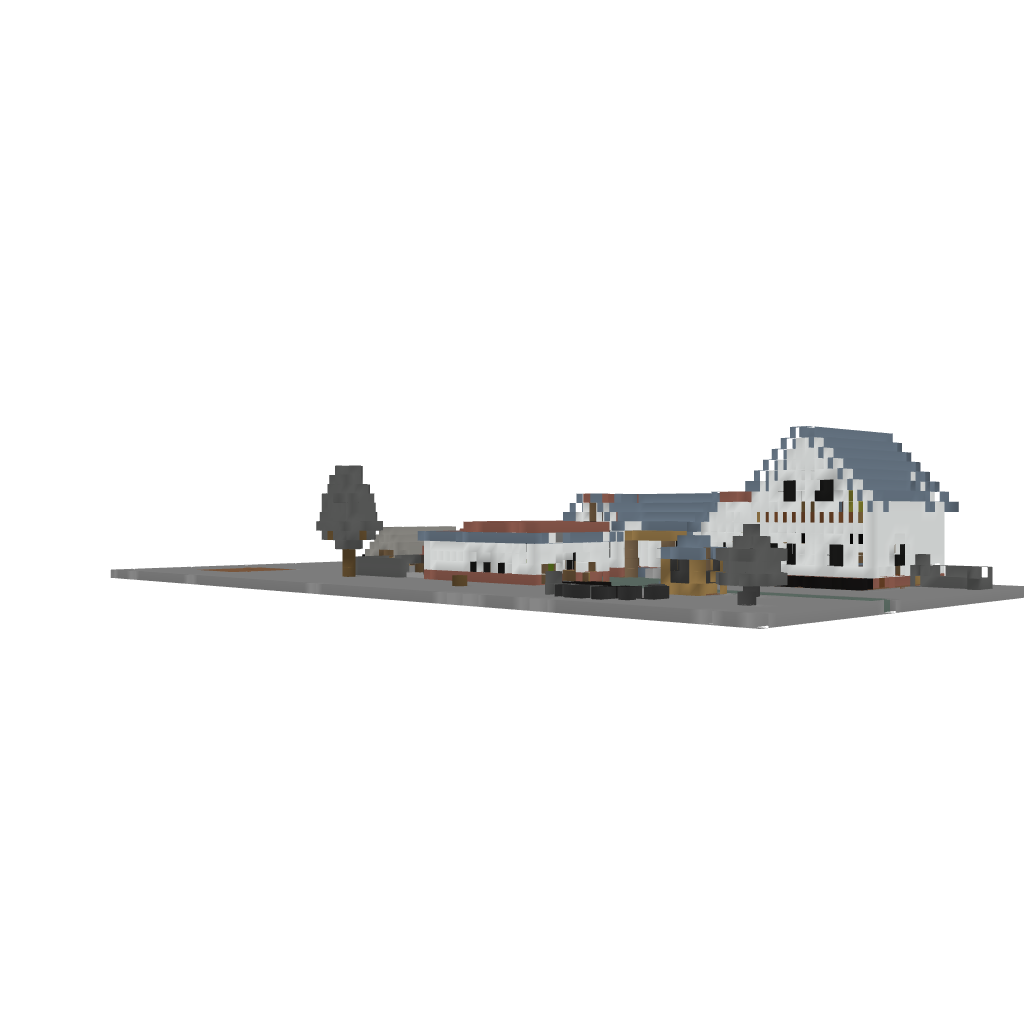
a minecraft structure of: Beautiful House